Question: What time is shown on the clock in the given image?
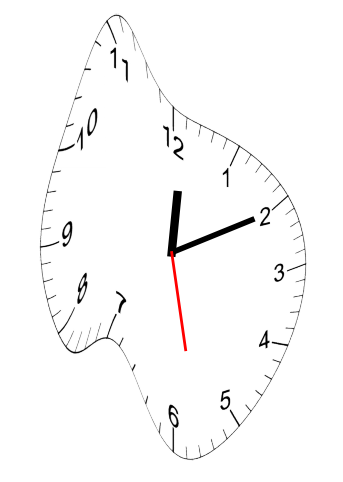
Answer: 12:10:28